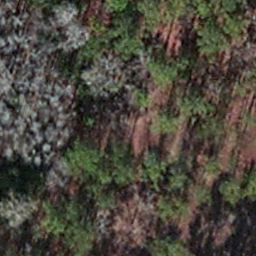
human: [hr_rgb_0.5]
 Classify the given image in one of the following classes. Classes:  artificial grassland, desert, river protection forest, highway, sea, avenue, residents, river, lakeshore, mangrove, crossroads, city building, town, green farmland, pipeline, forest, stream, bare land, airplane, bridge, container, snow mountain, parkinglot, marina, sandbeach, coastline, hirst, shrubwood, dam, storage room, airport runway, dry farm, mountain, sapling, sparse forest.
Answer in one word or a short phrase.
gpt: sapling